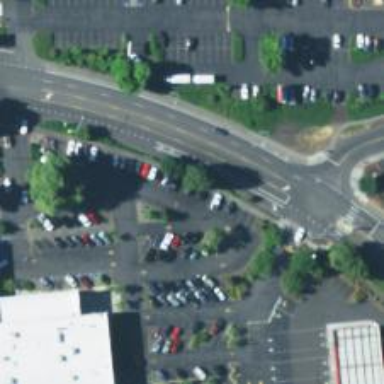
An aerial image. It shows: Parking space is available.